Question: I have a custom 'DialogPreference' subclass in which I would like to have a 'RadioGroup' with three radio buttons. The first two are vanilla 'RadioButton' components with titles, but for the third I would like to place an 'EditText' directly to the right of it so I can enter a custom value when that button is selected.
I have tried putting the third button into a horizontal 'LinearLayout' along with the 'EditText' but then the third button does not participate in the parent 'RadioGroup' anymore.
'''
<LinearLayout xmlns:android="http://schemas.android.com/apk/res/android"
android:orientation="vertical"
android:layout_width="match_parent"
android:layout_height="match_parent">
<RadioGroup
android:id="@+id/lactate_radio"
android:layout_width="match_parent"
android:layout_height="wrap_content" >
<RadioButton
android:id="@+id/lactate_default_value"
android:layout_width="wrap_content"
android:layout_height="wrap_content"
android:text="@string/lactate_default_value"/>
<RadioButton
android:id="@+id/lactate_calibrated_value"
android:layout_width="wrap_content"
android:layout_height="wrap_content"
android:text="@string/lactate_calibrated_value" />
<LinearLayout android:orientation="horizontal"
android:layout_width="match_parent"
android:layout_height="wrap_content">
<RadioButton
android:id="@+id/lactate_custom_value"
android:layout_width="wrap_content"
android:layout_height="wrap_content"
android:text="@string/lactate_custom_value"/>
<EditText
android:id="@+id/lactate_custom_value_edit_text"
android:layout_width="match_parent"
android:layout_height="wrap_content"/>
</LinearLayout>
</RadioGroup>
</LinearLayout>
'''

I have also tried adding this 'LinearLayout' programmatically but still had the same behavior. Is there any way to do this, perhaps by explicitly telling the parent 'RadioGroup' about the third button or by somehow positioning the 'EditText' appropriately without using a horizontal 'LinearLayout'? Otherwise, I think I'll have to write a 'RadioButton' subclass which ought to be a real party!
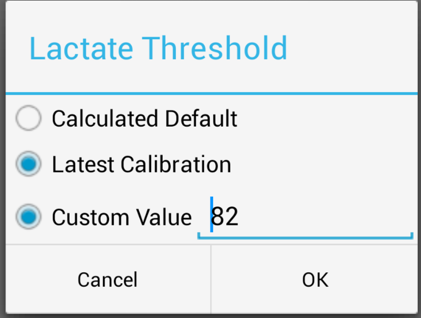
Answer: You should be able to change your parent layout to 'RelativeLayout'. Then give your 'RadioGroup'
'''
android:orientation="vertical"
'''
then place your 'EditText' next to and aligned with the bottom of the 'RadioGroup'. I haven't tried it but something like this should work.
I got time to test it. This seems to give the output you are looking for
'''
<RelativeLayout xmlns:android="http://schemas.android.com/apk/res/android"
android:orientation="vertical"
android:layout_width="match_parent"
android:layout_height="match_parent">
<RadioGroup
android:id="@+id/lactate_radio"
android:layout_width="wrap_content"
android:layout_height="wrap_content" >
<RadioButton
android:id="@+id/lactate_default_value"
android:layout_width="wrap_content"
android:layout_height="wrap_content"
android:text="lactate_default_value"/>
<RadioButton
android:id="@+id/lactate_calibrated_value"
android:layout_width="wrap_content"
android:layout_height="wrap_content"
android:text="lactate_calibrated_value" />
<RadioButton
android:id="@+id/lactate_custom_value"
android:layout_width="wrap_content"
android:layout_height="wrap_content"
android:text="lactate_custom_value"/>
</RadioGroup>
<EditText
android:id="@+id/lactate_custom_value_edit_text"
android:layout_width="wrap_content"
android:layout_height="wrap_content"
android:layout_alignBottom="@+id/lactate_radio"
android:layout_toRightOf="@+id/lactate_radio"
android:text="Test Text" />
</RelativeLayout>
'''
Note that I also changed some of the 'width's to 'wrap_content' so it would fit together. Changing the 'orientation' of the 'RadioGroup' to vertical eliminates the need for the 'LinearLayout'